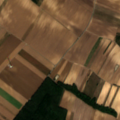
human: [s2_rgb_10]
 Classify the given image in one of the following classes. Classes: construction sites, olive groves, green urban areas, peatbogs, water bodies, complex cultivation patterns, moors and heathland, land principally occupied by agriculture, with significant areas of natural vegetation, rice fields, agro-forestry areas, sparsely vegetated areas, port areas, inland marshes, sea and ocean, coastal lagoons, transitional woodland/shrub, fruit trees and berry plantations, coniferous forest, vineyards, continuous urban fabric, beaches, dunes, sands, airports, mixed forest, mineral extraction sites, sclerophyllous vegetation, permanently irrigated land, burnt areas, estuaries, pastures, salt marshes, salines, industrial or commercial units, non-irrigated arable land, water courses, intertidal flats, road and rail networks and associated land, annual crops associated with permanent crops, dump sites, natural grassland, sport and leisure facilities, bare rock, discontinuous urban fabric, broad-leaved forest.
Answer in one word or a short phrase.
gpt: non-irrigated arable land, land principally occupied by agriculture, with significant areas of natural vegetation, broad-leaved forest